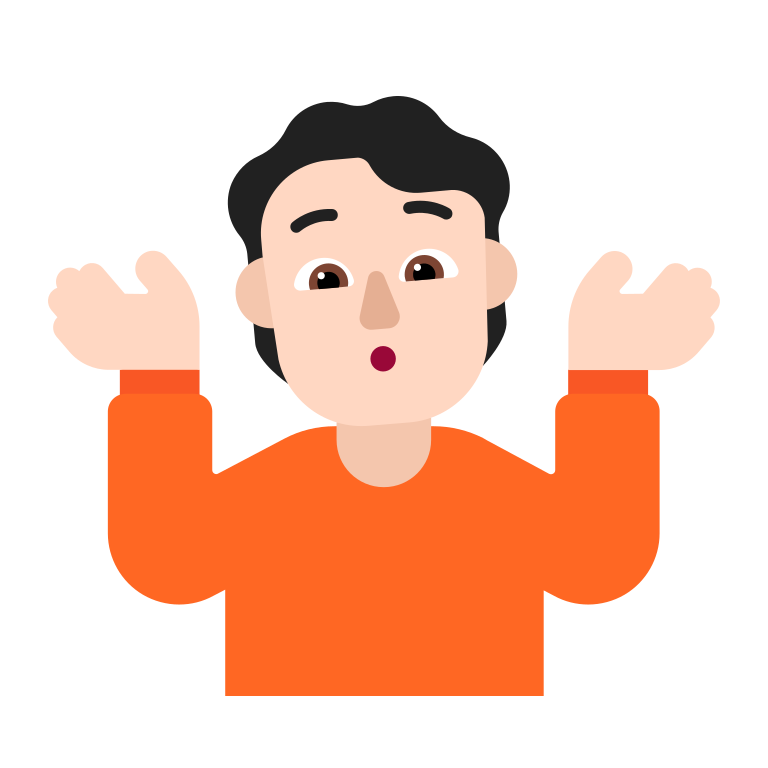
person shrugging flat light